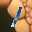
Label: 1